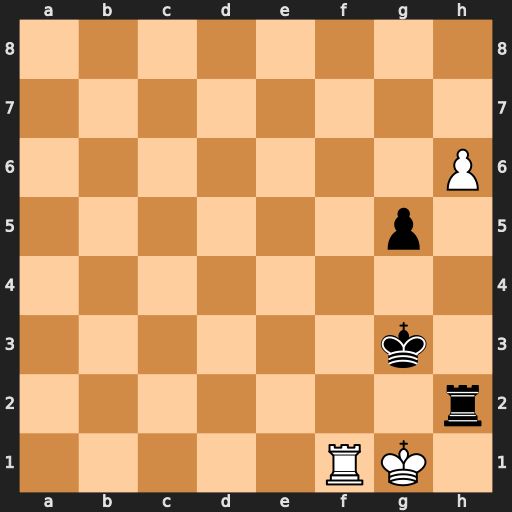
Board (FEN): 8/8/7P/6p1/8/6k1/7r/5RK1
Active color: w
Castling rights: -
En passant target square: -
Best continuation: Rf3+ Kxf3 Kxh2